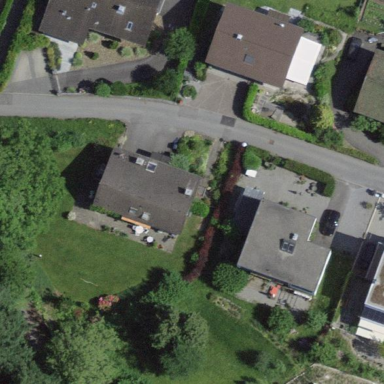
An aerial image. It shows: Detached building.